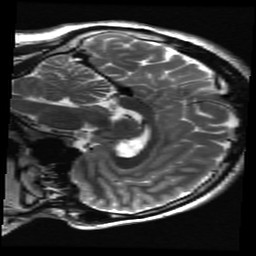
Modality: T2w
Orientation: sagittal
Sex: male
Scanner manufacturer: ge
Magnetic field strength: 3 T
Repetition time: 5 s
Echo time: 0.1015 s